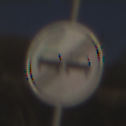
Verkehrszeichen: EndeUeberholverbot
Umgebung: Outdoor, Nature
Tageszeit: Midday
Wetter: Clear
Licht: Natural
Jahreszeit: NotSpecified
Kontrast: HighContrast